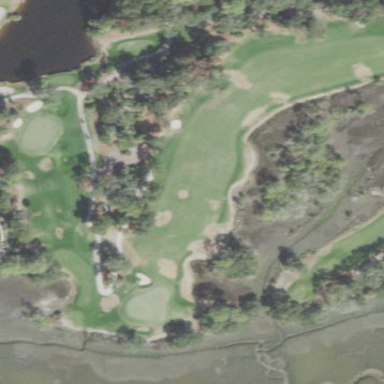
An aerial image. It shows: Golf fairway surrounded by grass.